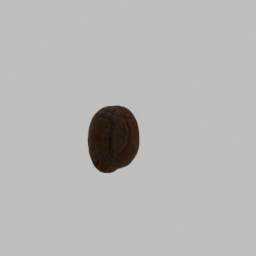
Label: nature